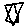
Label: star